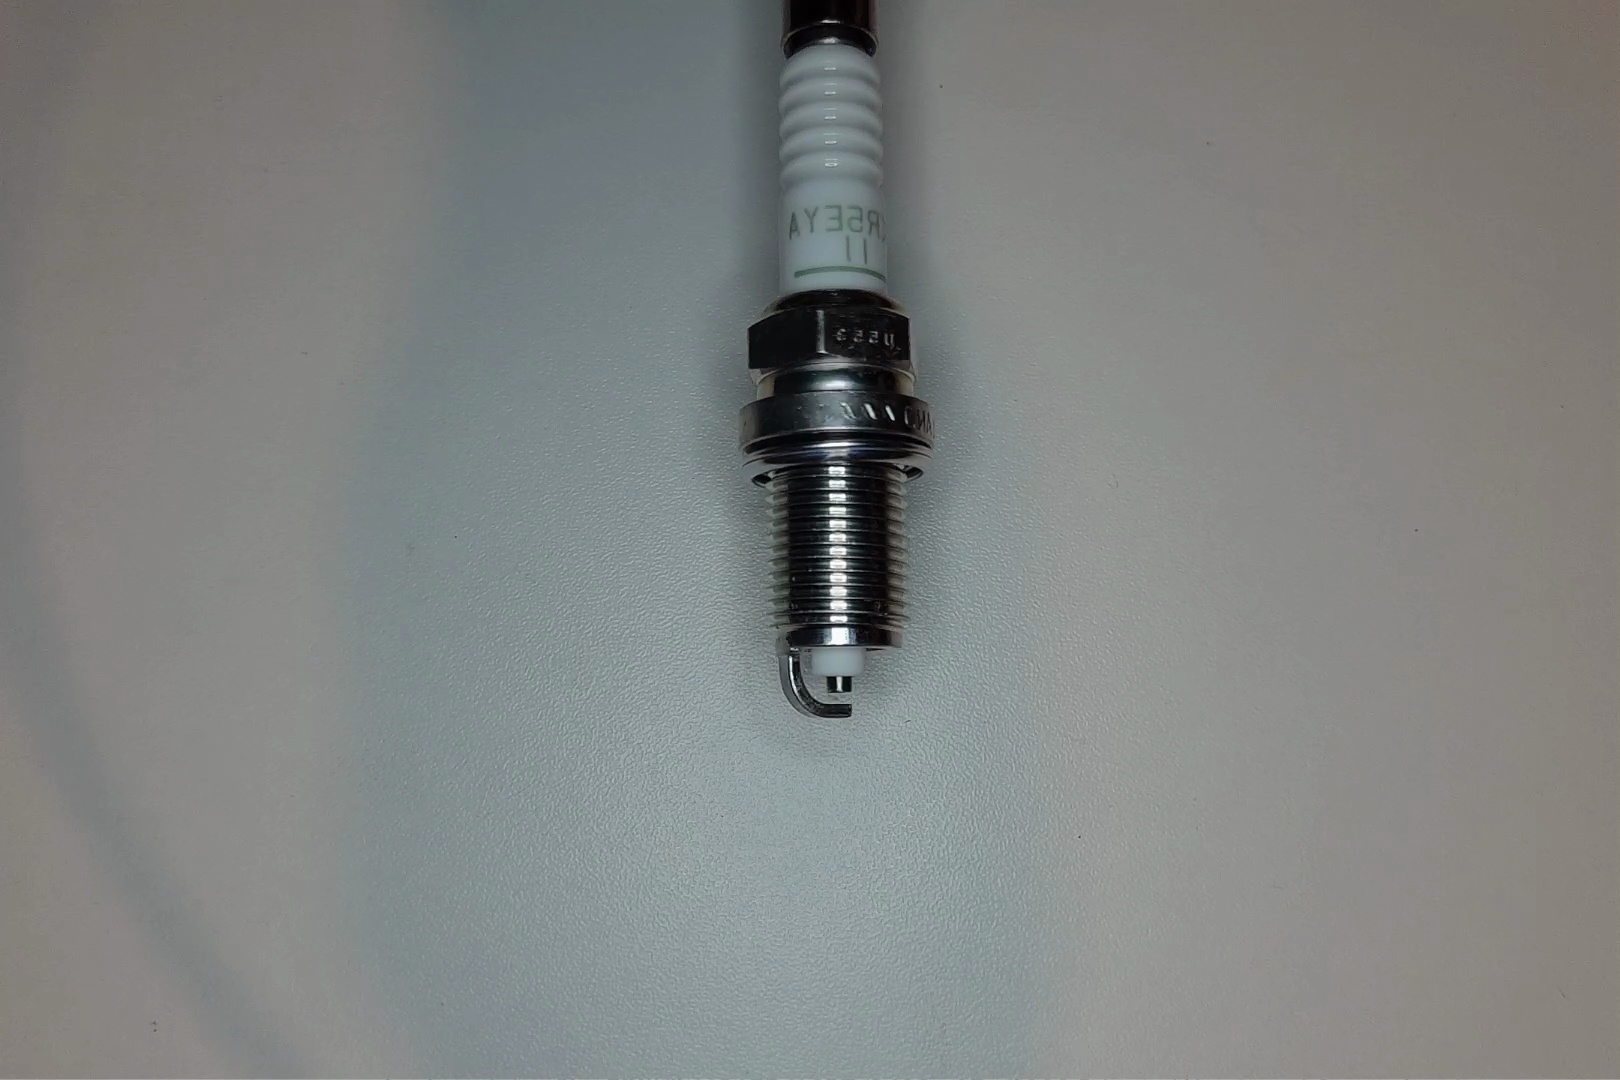
Label: no anomaly